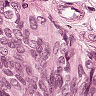
Metastatic tissue present: yes